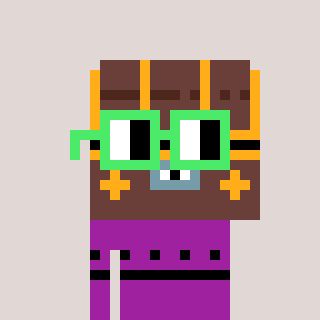
a pixel art character with square light green glasses, a treasure chest-shaped head and a magenta-colored body on a warm background